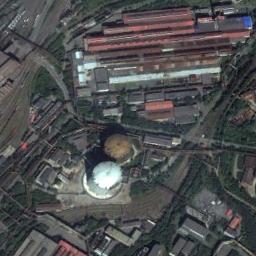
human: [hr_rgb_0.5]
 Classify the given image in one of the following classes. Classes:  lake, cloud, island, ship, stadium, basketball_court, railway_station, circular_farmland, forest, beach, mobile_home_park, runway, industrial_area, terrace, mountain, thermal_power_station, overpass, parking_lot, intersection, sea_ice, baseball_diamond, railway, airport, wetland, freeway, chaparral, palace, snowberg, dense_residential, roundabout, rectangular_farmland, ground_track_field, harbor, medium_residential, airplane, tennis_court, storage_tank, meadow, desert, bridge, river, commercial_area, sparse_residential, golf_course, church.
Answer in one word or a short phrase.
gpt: thermal_power_station